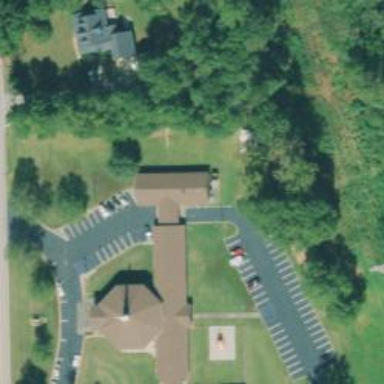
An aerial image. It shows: Church which is place of worship.